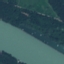
Label: River